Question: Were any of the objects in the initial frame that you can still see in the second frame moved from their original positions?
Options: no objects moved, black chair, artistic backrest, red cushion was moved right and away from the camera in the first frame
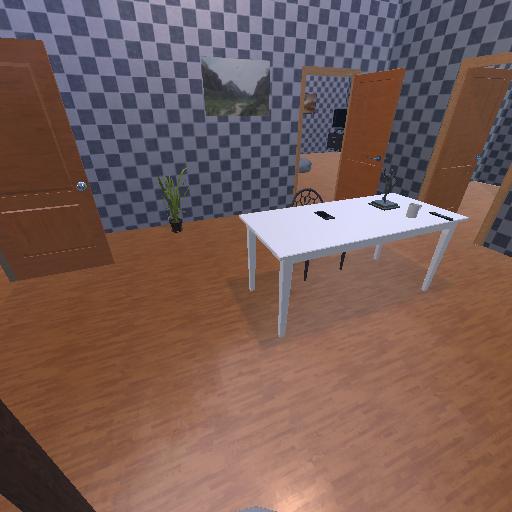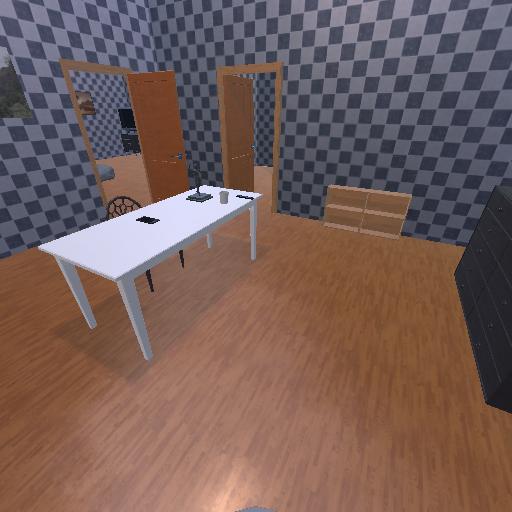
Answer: no objects moved